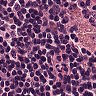
Metastatic tissue present: no